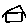
Label: house